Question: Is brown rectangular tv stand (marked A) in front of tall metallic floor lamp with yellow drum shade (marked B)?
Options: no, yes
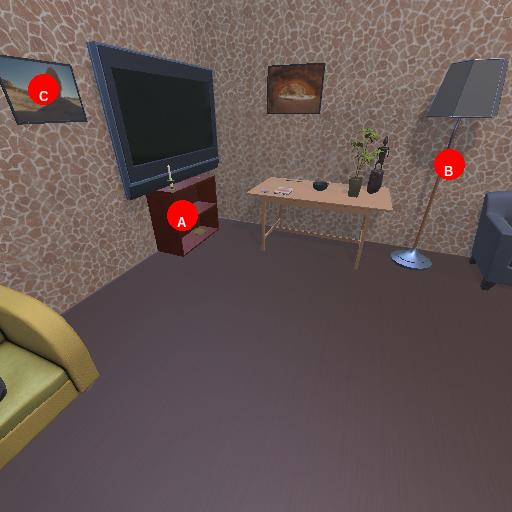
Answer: no